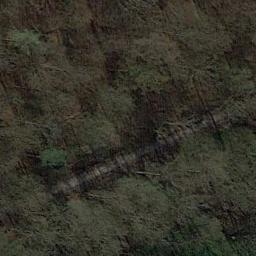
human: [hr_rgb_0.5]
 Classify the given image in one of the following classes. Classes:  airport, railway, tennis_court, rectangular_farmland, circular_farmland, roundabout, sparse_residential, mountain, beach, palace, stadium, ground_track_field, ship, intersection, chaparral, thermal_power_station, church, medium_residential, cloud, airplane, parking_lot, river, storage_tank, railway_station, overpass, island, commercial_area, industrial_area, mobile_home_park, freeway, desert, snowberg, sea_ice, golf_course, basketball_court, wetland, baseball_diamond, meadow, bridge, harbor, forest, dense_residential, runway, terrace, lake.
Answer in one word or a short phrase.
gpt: forest